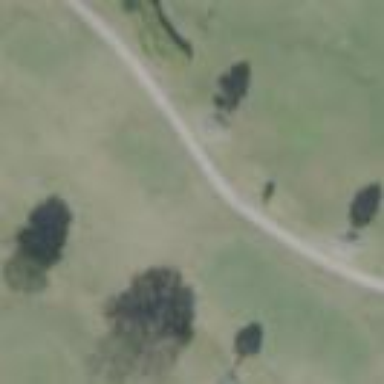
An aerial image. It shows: Grassy area designated as golf tee.